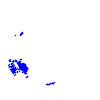
Particle: electron